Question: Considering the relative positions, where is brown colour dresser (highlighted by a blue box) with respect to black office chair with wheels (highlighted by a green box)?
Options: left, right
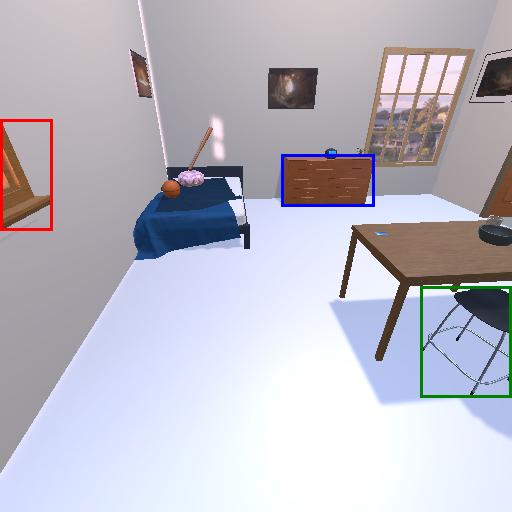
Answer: left